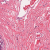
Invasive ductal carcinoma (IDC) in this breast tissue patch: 0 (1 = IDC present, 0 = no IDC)